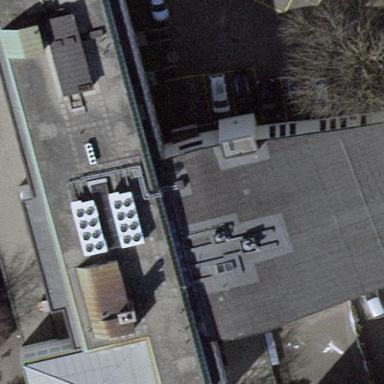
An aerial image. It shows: Community centre building.